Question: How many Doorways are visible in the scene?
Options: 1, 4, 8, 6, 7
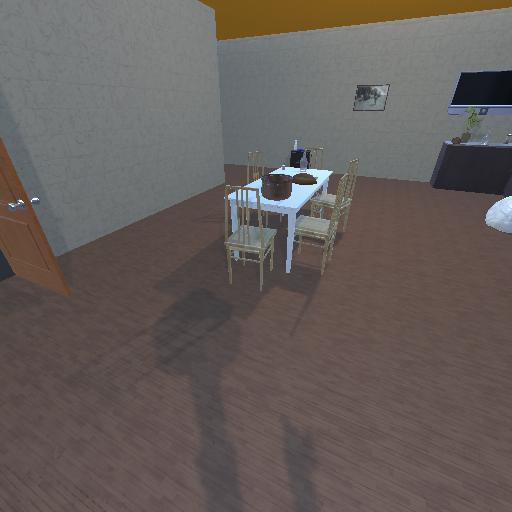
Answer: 1